Question: I have a table in which I have records on the wrong date. I want to update them to be the day before for "snapshot_date". I have written the query to select the values I want to update the date for, but I don't know how to write the update query to change it to the previous day.
See screenshot

Query to select problematic records
'''
Select * FROM(
SELECT
*,
ROW_NUMBER() OVER(PARTITION BY Period, User_Struct) rn
FROM 'XXX.YYY.TABLE'
where Snapshot_Date = '2021-10-04'
order by Period, User_Struct, Num_Active_Users asc
) where rn = 1
'''
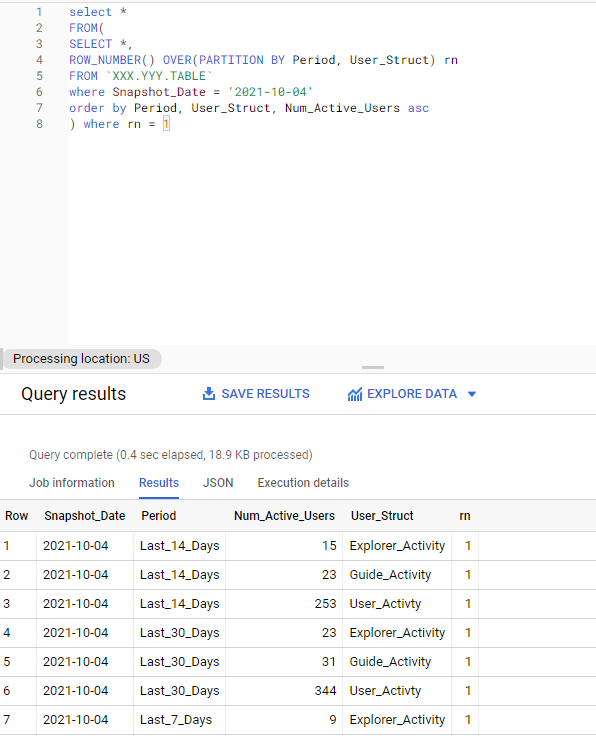
Answer: Using <URL> you may get the previous day i.e.
'''
SELECT DATE_SUB(cast('2021-10-04' as DATE), interval '1' day)
'''
will give '2021-10-03'.
You may try the following using <URL>
'''
UPDATE
'XXX.YYY.TABLE' t0
SET
t0.Snapshot_Date = DATE_SUB(t2.Snapshot_Date, interval '1' day)
FROM (
SELECT * FROM(
SELECT
*,
ROW_NUMBER() OVER(PARTITION BY Period, User_Struct) rn
FROM
'XXX.YYY.TABLE'
WHERE
Snapshot_Date = '2021-10-04'
ORDER BY -- recommend removing order by here and use recommendation below for row_number
Period, User_Struct, Num_Active_Users asc
) t1
WHERE rn = 1
) t2
WHERE
t0.Snapshot_Date = t2.Snapshot_Date AND -- include other columns to match/join subquery with main table on
'''
You should also specify how your rows should be ordered when using 'ROW_NUMBER' eg
'''
ROW_NUMBER() OVER (PARTITION BY Period, User_Struct ORDER BY Num_Active_Users asc)
'''
if this generates the same/desired results.
Let me know if this works for you.